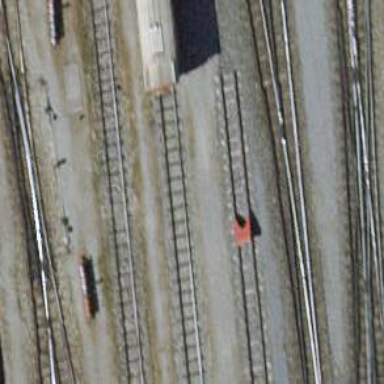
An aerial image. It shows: Railway buffer stop.